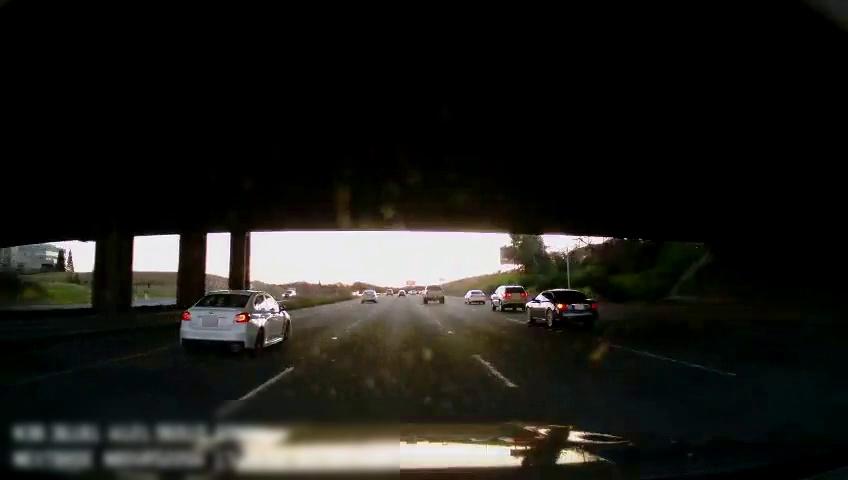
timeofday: Dusk/Dawn/Twilight
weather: Cloudy
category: Drivable Space
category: Vehicles | SUV
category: Vehicles | Car
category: Vehicles | SUV
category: Vehicles | Car
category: Vehicles | Truck
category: Vehicles | Car
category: Lanes | Alternate Lane
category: Lanes | Current Lane
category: Lanes | Current Lane
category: Lanes | Alternate Lane